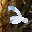
Label: 2